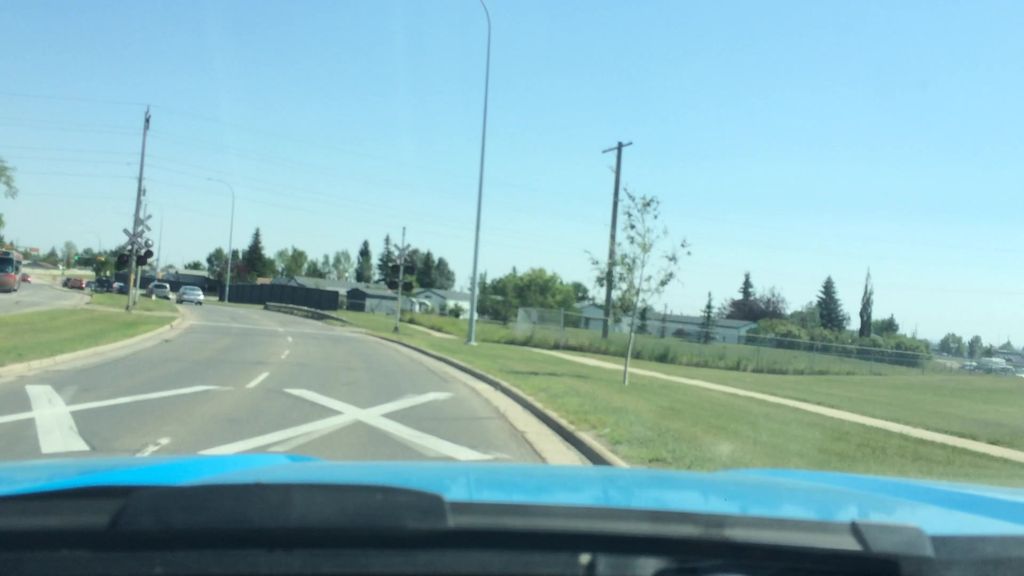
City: calgary